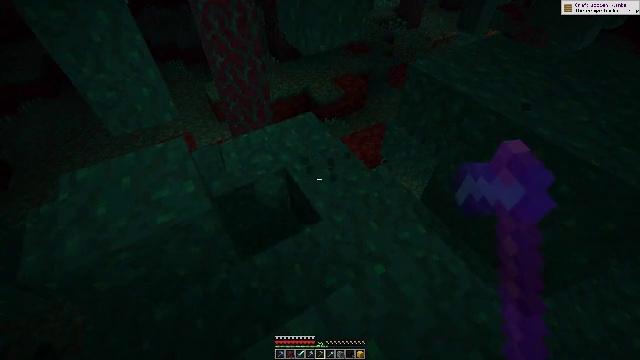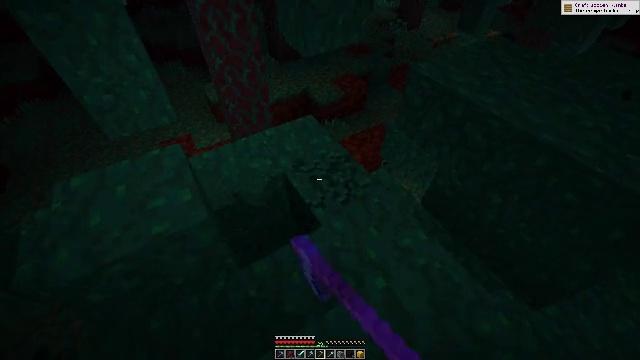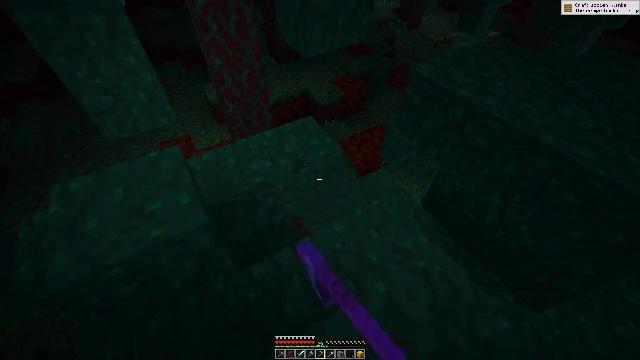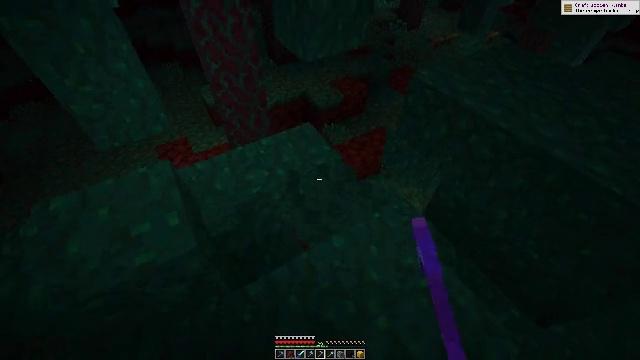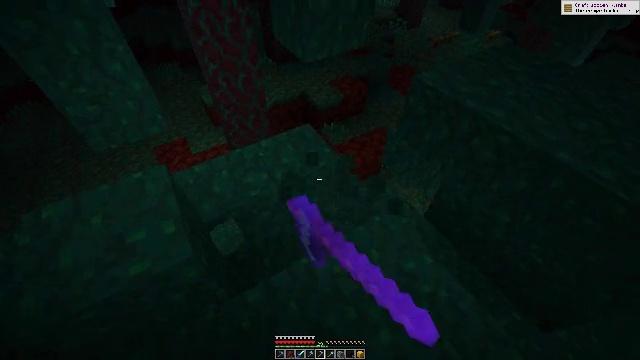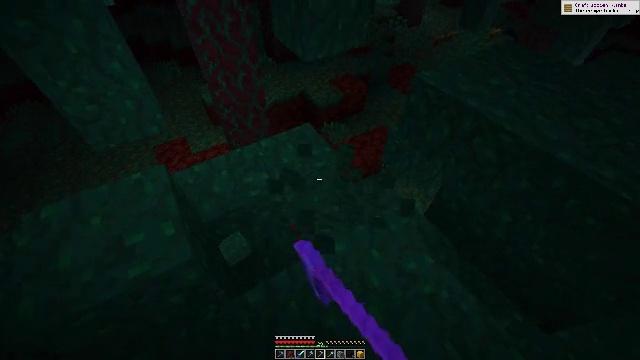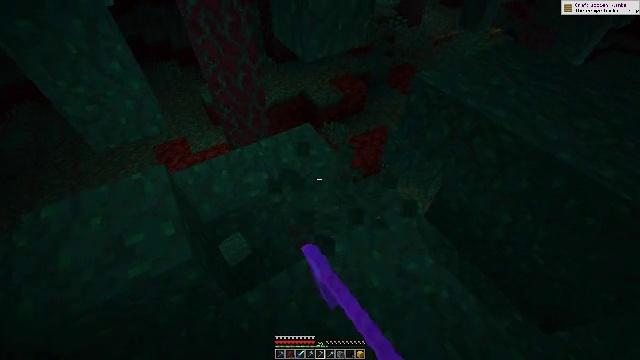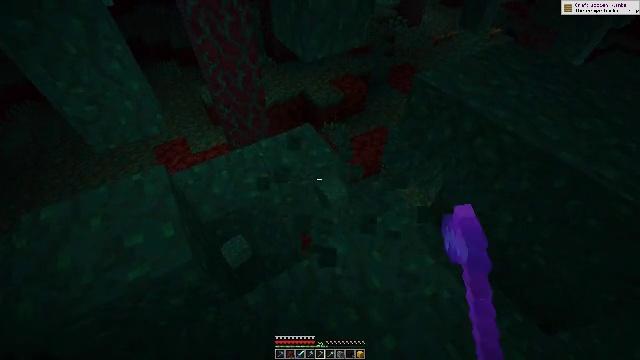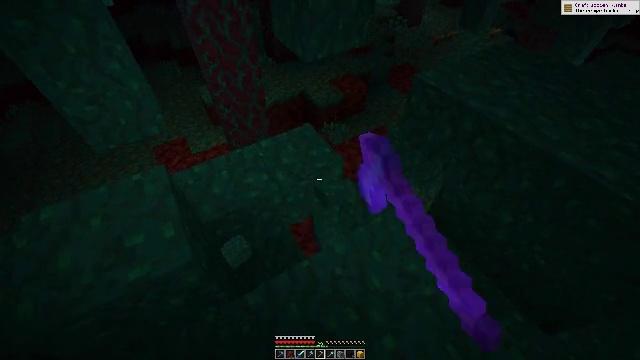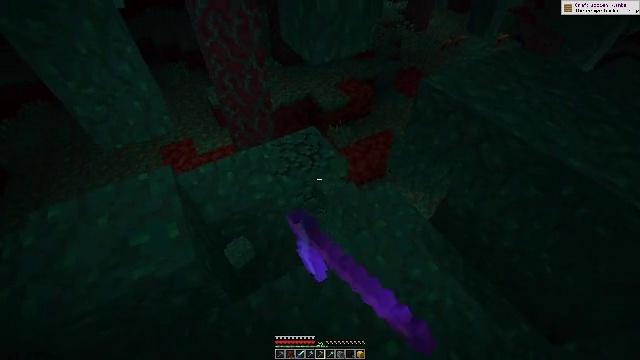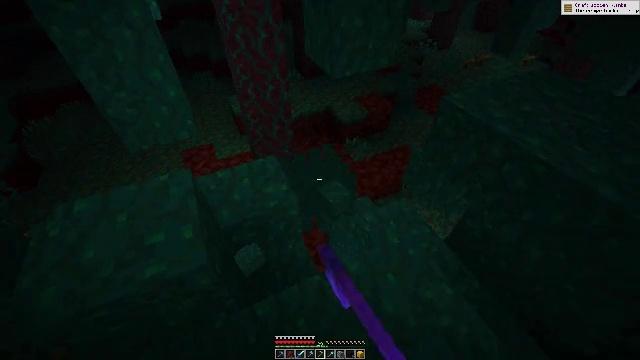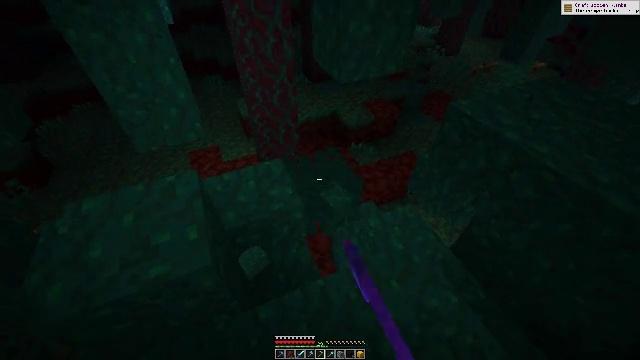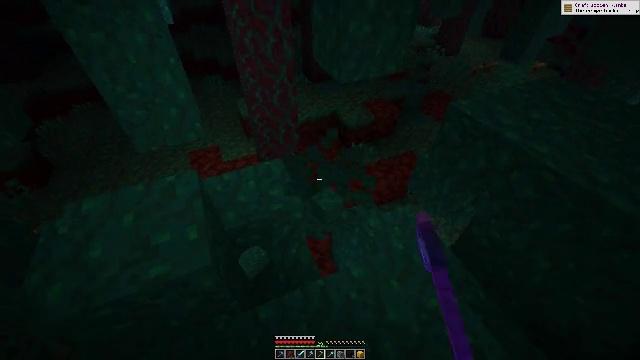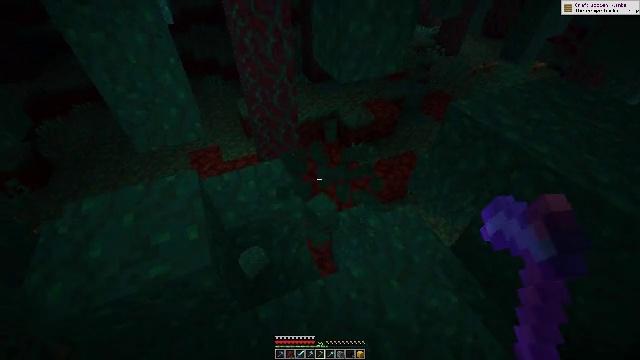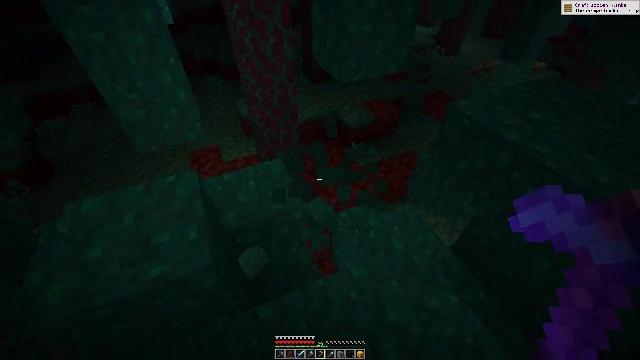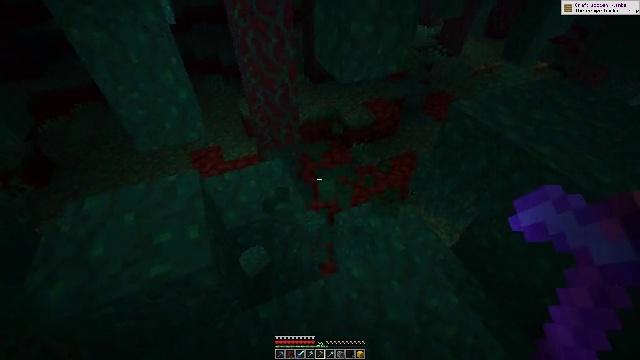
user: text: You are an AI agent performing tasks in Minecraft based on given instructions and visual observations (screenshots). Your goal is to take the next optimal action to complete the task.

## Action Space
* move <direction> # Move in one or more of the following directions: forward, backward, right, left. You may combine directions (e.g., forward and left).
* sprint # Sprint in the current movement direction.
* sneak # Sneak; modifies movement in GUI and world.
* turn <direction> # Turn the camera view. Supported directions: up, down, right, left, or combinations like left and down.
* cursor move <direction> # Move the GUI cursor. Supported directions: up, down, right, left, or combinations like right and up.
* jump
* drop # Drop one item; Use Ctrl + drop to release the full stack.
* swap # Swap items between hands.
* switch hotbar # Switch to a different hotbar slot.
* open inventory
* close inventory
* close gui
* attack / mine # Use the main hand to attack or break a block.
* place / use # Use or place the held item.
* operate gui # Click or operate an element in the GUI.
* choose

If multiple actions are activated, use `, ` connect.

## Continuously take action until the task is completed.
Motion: motion action
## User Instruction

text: Mine warped wart block.
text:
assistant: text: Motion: move forward, attack / mine
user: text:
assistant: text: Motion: move forward, attack / mine
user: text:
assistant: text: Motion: attack / mine
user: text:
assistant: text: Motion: attack / mine
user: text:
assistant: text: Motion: attack / mine
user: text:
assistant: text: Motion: attack / mine
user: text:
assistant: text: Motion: attack / mine
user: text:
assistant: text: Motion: attack / mine
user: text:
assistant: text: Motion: turn left, attack / mine
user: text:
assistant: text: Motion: turn left and up, attack / mine
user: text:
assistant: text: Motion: turn left, attack / mine
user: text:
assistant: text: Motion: attack / mine
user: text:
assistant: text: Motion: attack / mine
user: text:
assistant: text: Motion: attack / mine
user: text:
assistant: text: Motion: attack / mine
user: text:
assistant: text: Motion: turn left, attack / mine
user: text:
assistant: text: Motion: turn left and down, attack / mine
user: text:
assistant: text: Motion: turn left and down, attack / mine
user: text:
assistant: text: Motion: attack / mine
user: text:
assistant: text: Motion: attack / mine
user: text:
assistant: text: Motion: attack / mine
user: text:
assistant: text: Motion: attack / mine
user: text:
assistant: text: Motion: attack / mine
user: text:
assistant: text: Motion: attack / mine
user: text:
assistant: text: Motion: turn left and down, attack / mine
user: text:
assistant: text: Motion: turn left and down, attack / mine
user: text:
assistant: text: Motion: turn down, attack / mine
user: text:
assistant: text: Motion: attack / mine
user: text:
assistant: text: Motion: attack / mine
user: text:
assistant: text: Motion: attack / mine